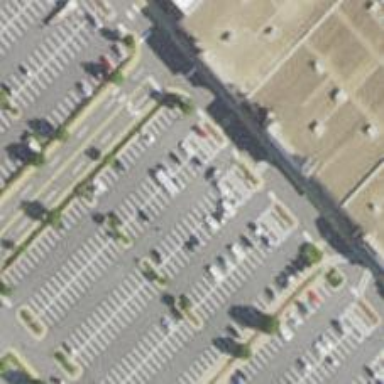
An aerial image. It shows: Parking space is available.